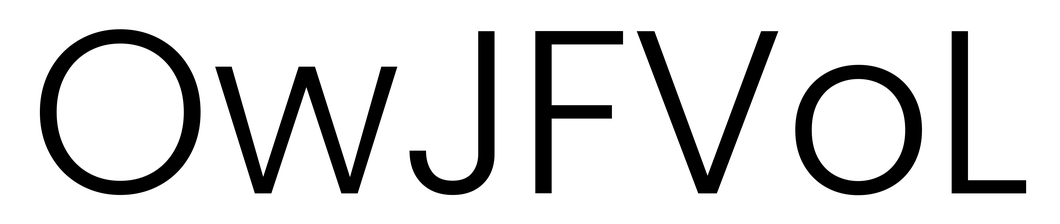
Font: Poppins-Light